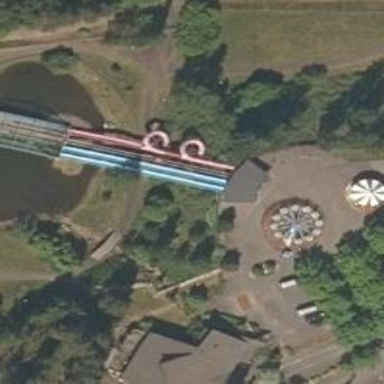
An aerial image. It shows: Water slide attraction.